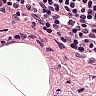
Metastatic tissue present: no